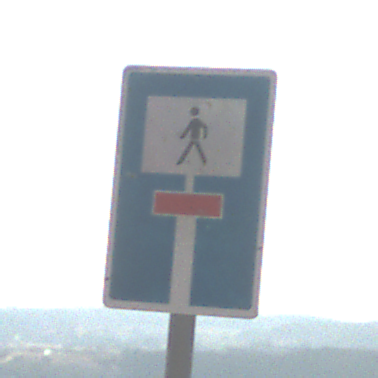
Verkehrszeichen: SackgasseFussgaengerDurchlaessig
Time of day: MorningAfternoon
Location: Outdoor (Nature)
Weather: PartlyCloudy
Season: NotSpecified
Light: Natural